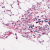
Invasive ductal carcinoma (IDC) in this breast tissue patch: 0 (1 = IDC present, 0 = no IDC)